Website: apple
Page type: customer-info-address
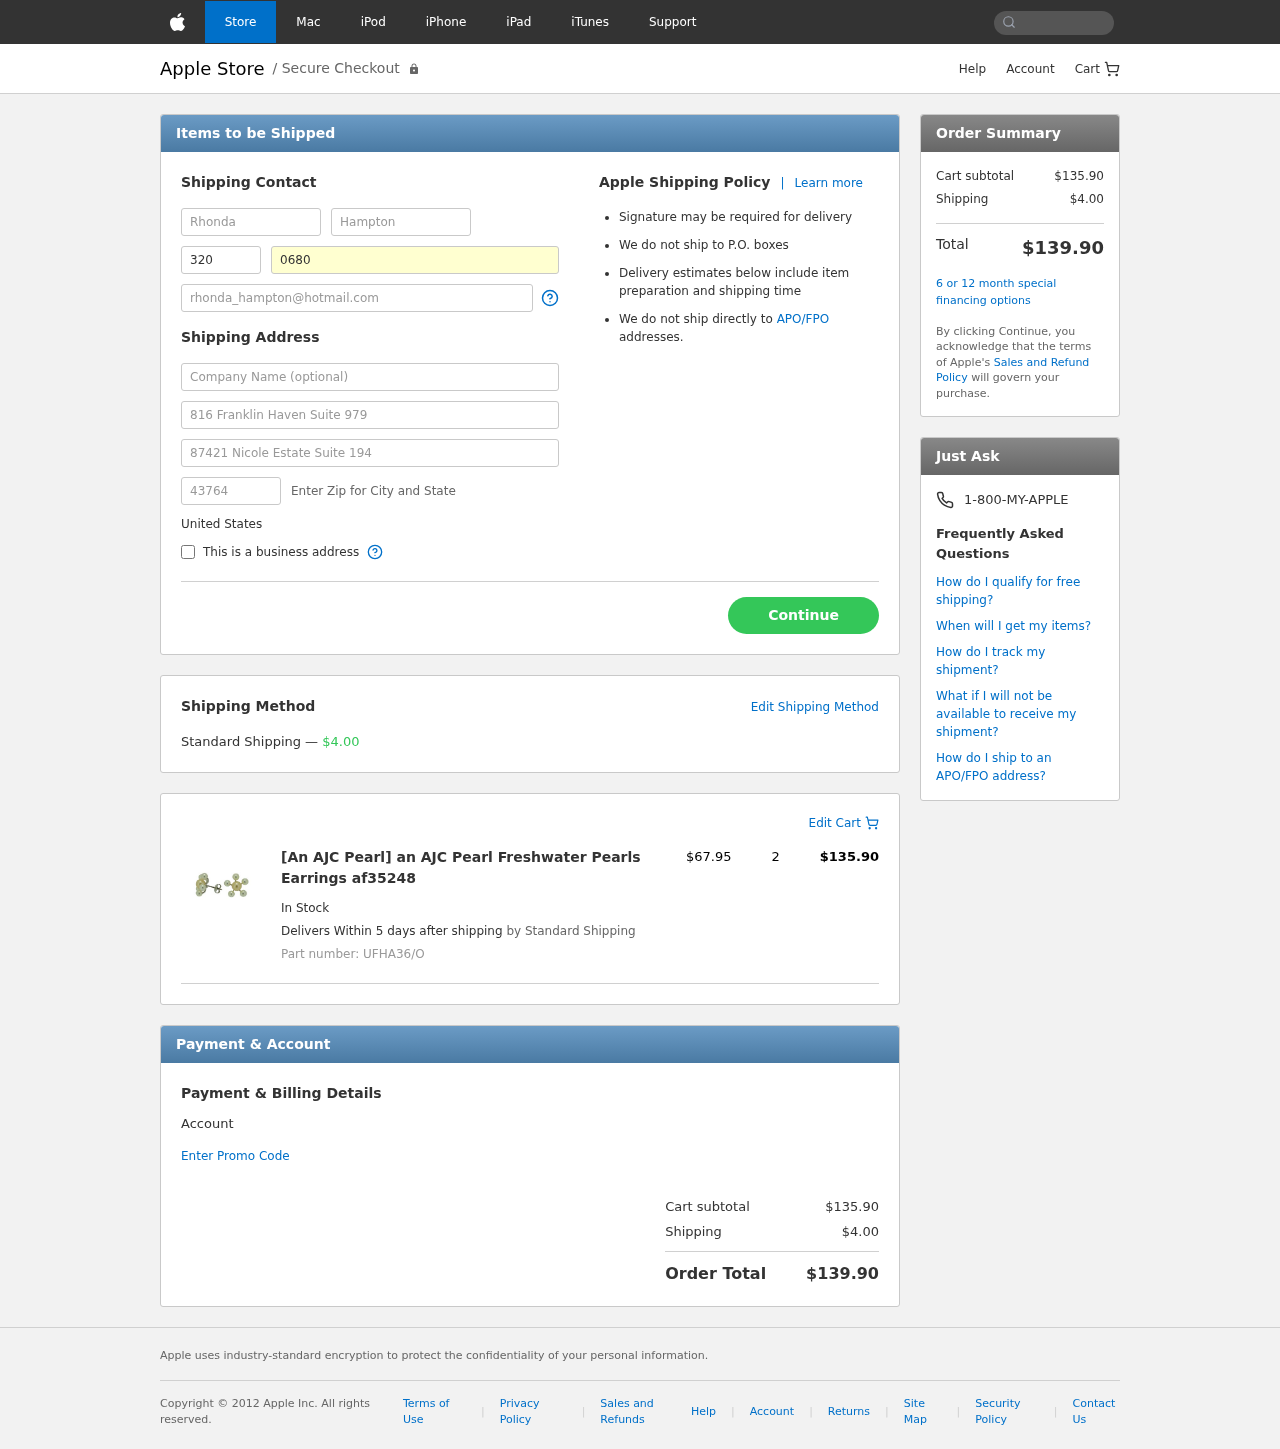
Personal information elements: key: PII_COUNTRY
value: United States
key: PII_FIRSTNAME
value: Rhonda
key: PII_LASTNAME
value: Hampton
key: PII_PHONE_AREA
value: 320
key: PII_PHONE_LINE
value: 0680
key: PII_EMAIL
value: rhonda_hampton@hotmail.com
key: PII_STREET
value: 816 Franklin Haven Suite 979
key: PII_STREET2
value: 87421 Nicole Estate Suite 194
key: PII_POSTCODE
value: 43764
Product elements: key: PRODUCT1_NAME
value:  [An AJC Pearl] an AJC Pearl Freshwater Pearls Earrings af35248 
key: PRODUCT1_PRICE
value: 67.95
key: PRODUCT1_QUANTITY
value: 2
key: PRODUCT1_SKU
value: UFHA36/O
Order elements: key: ORDER_SHIPPING_COST
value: $4.00
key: ORDER_ITEM_TOTAL
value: $135.90
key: ORDER_SUBTOTAL
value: $135.90
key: ORDER_TOTAL
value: $139.90